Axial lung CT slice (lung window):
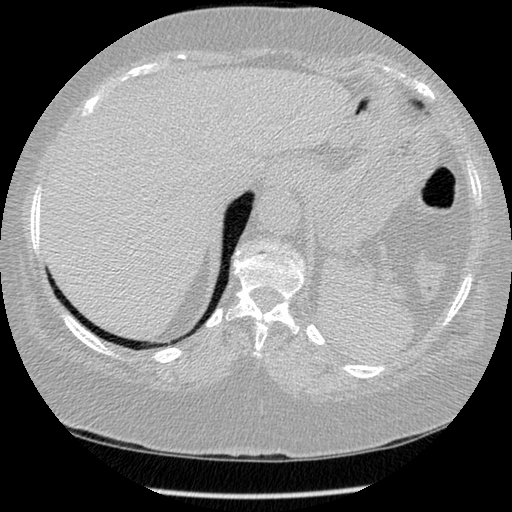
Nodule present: no